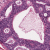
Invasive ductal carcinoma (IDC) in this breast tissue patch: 0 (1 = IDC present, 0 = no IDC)